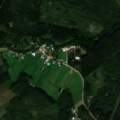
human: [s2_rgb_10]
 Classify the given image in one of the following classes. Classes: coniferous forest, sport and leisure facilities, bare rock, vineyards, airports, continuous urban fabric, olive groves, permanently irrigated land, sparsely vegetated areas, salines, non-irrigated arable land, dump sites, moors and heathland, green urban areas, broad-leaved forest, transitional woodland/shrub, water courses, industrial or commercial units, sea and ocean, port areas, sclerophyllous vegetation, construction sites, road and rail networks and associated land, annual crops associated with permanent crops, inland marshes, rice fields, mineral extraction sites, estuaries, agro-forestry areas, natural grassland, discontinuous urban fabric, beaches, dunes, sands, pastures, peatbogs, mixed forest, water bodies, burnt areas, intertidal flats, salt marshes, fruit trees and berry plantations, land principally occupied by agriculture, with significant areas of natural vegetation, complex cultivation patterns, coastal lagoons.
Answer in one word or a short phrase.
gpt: non-irrigated arable land, coniferous forest, mixed forest